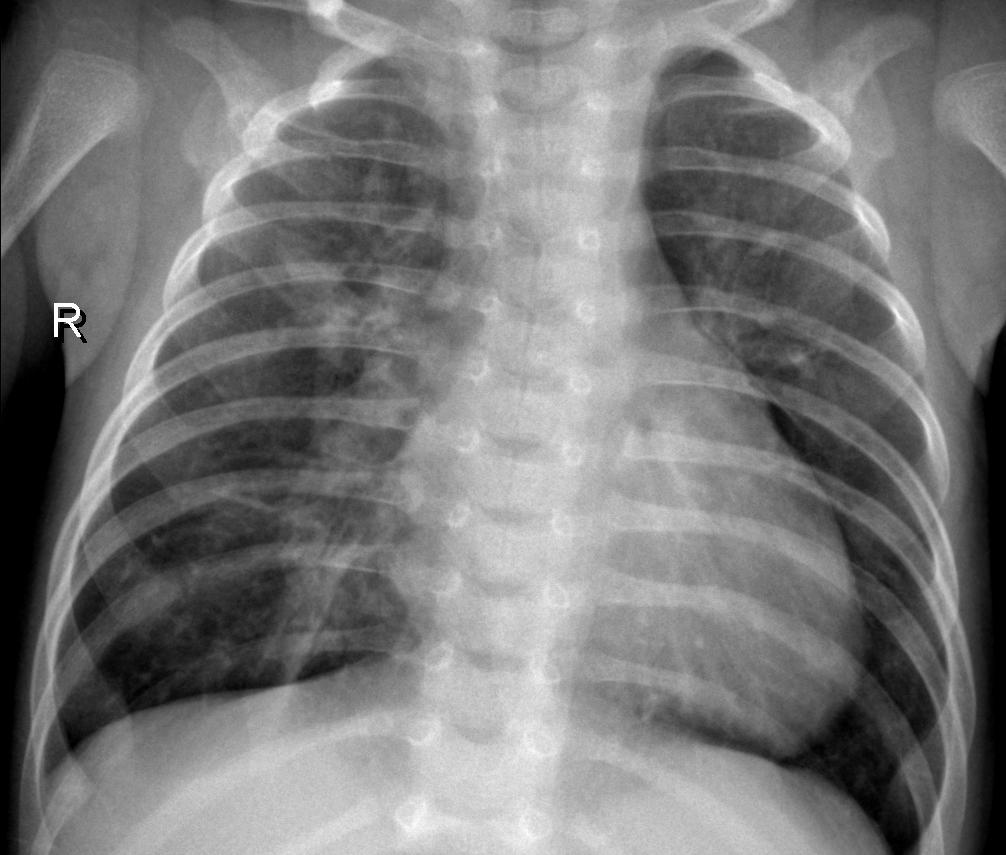
Diagnosis: PNEUMONIA